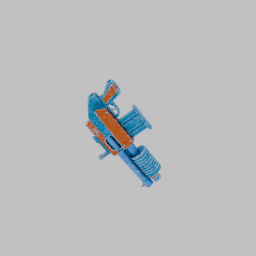
Label: tools